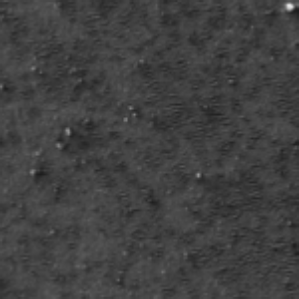
Label: frost